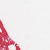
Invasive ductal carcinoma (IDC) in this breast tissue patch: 0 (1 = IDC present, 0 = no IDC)